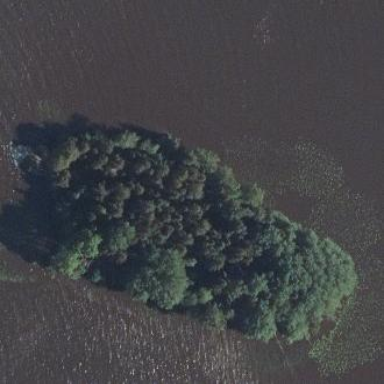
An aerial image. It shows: Islet covered with woodland.